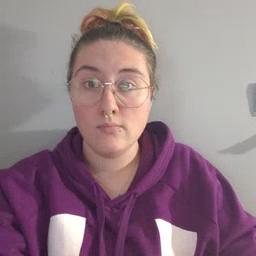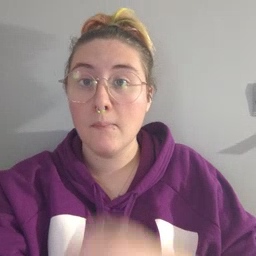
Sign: many